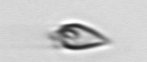
Label: Oxytoxum